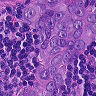
Metastatic tissue present: yes